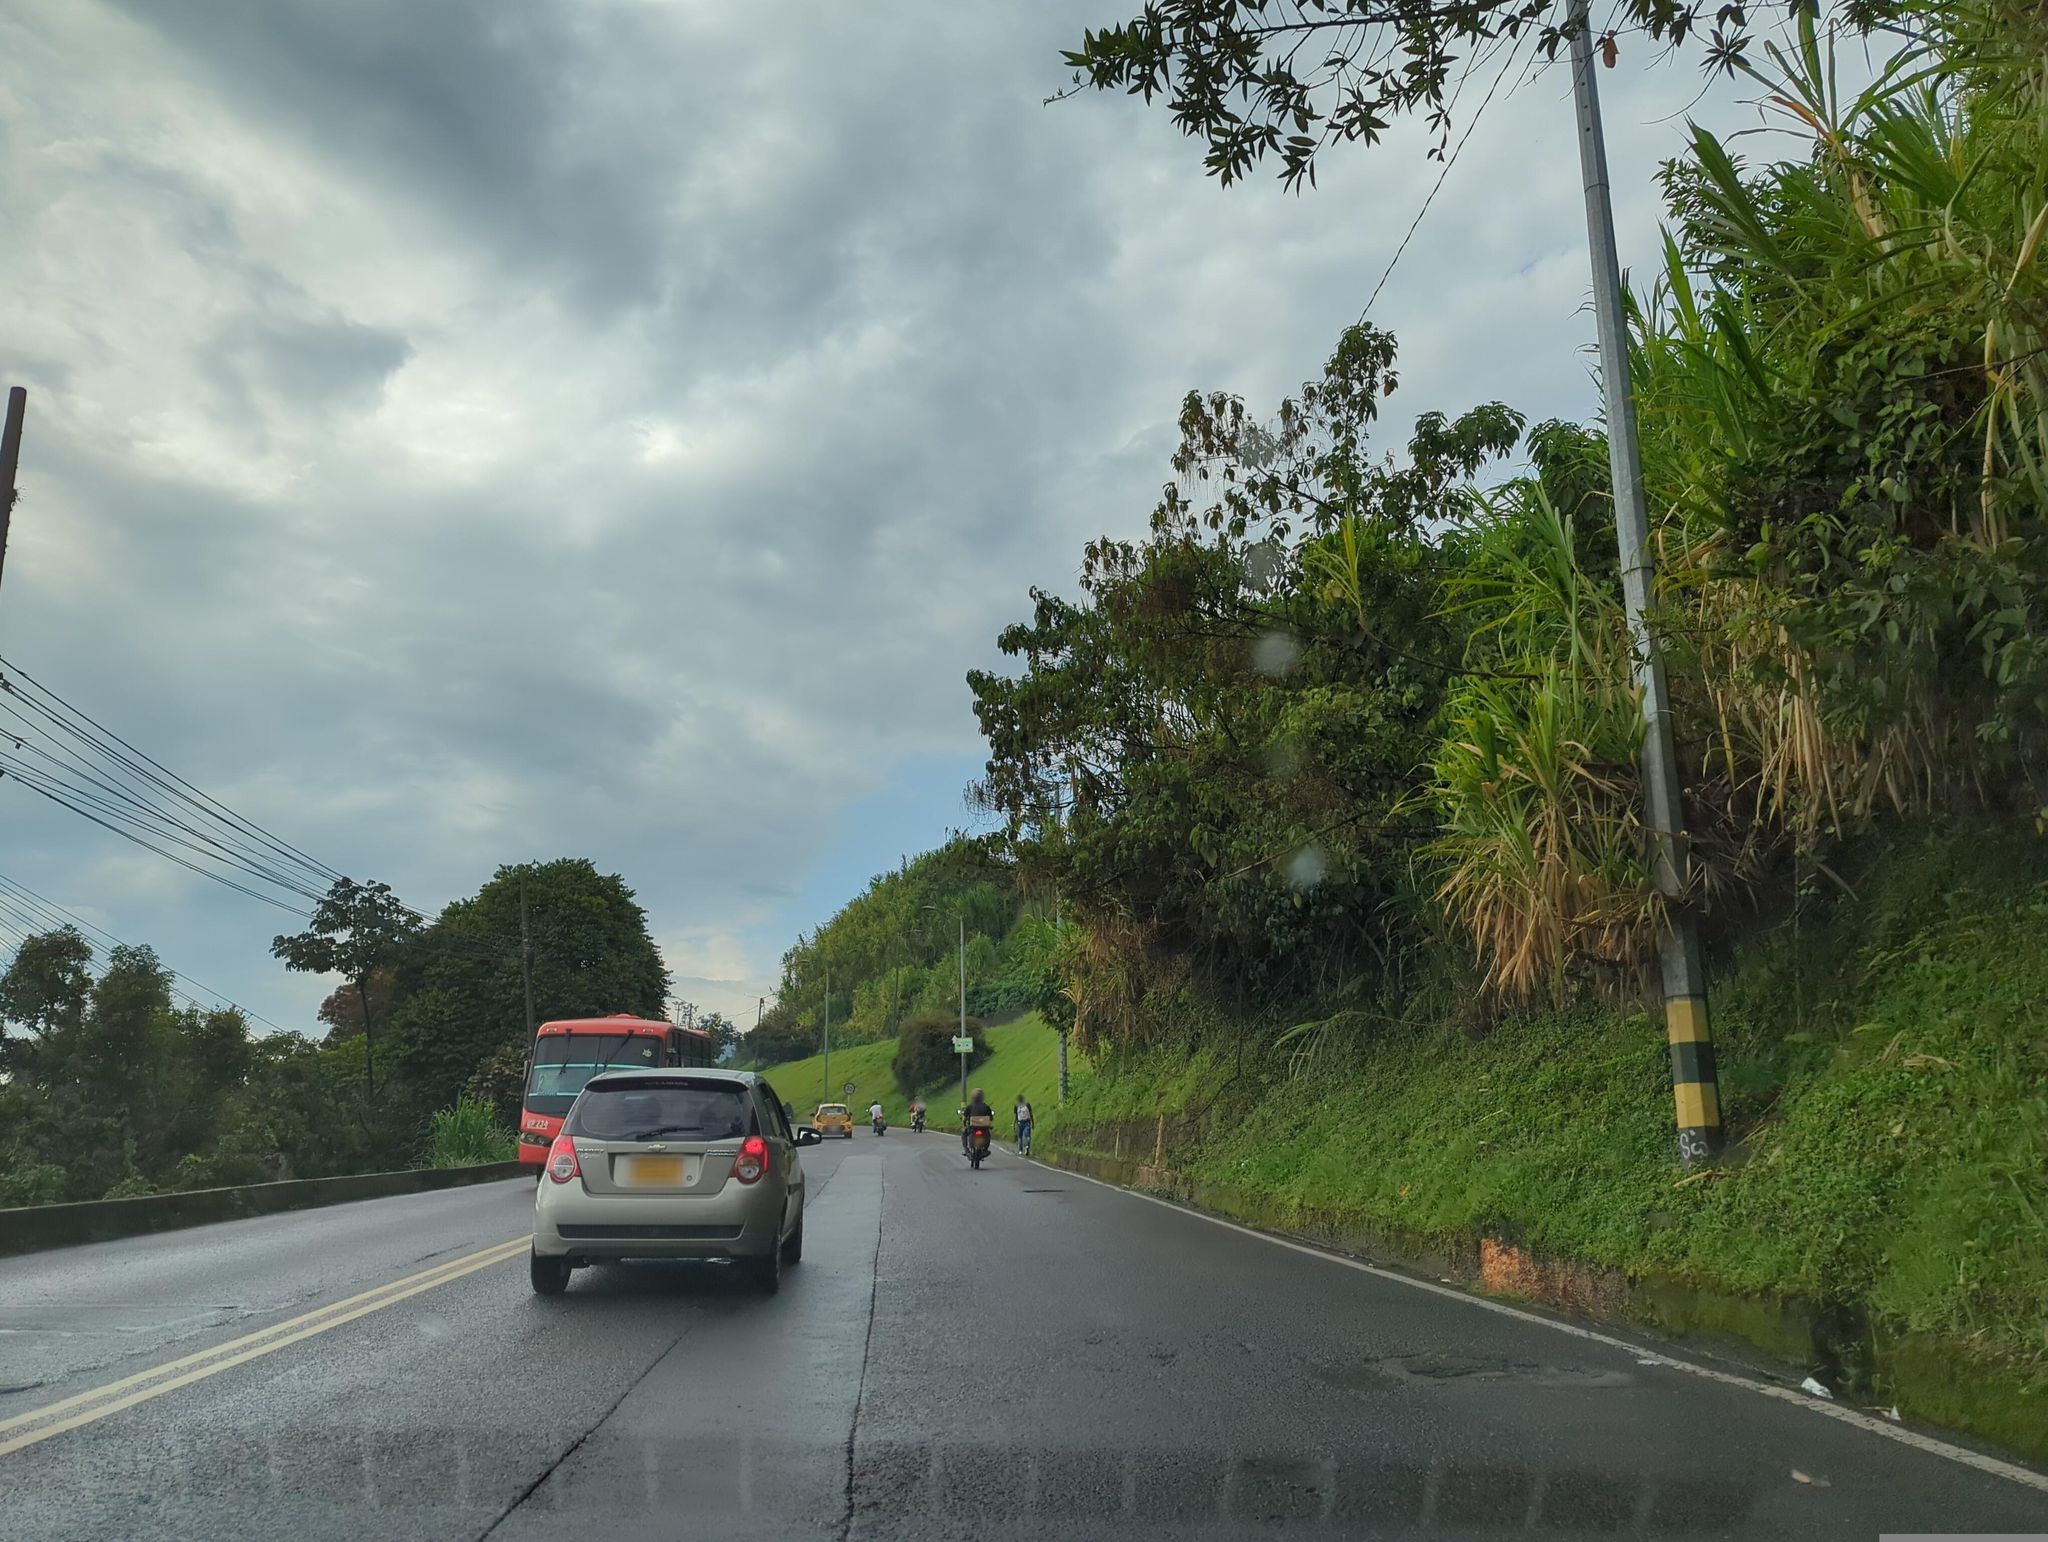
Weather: cloudy
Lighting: day
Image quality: good
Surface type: driving surface
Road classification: tertiary
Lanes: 2
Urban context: urban centre
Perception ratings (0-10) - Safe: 4.77, Lively: 3.18, Beautiful: 7.18, Boring: 4.75, Depressing: 5.7, Wealthy: 4.39